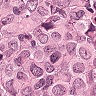
Metastatic tissue present: yes